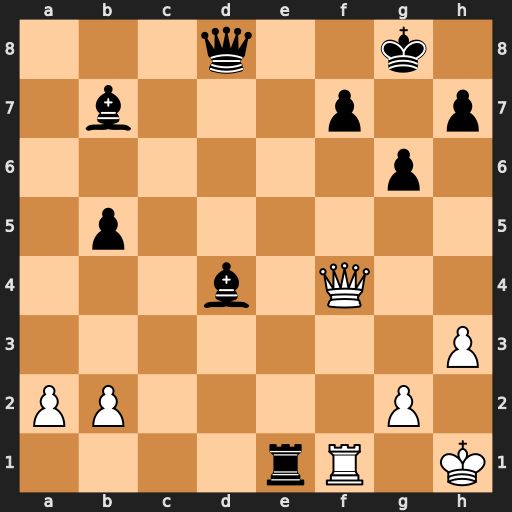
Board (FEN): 3q2k1/1b3p1p/6p1/1p6/3b1Q2/7P/PP4P1/4rR1K
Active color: w
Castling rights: -
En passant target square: -
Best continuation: Qxf7+ Kh8 Rxe1 Bc6 Re7 Qg8 Qxg8+ Kxg8 Re6 Bd7 Rd6